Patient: sex F, age 58
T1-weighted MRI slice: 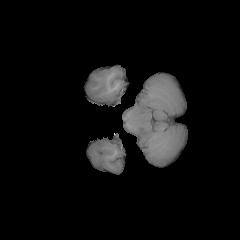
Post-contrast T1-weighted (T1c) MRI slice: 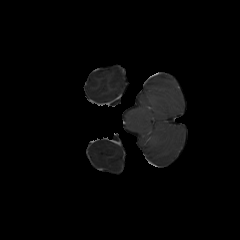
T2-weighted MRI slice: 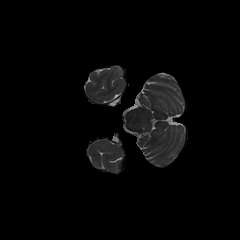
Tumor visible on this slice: no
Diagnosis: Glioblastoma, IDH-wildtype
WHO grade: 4